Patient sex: F
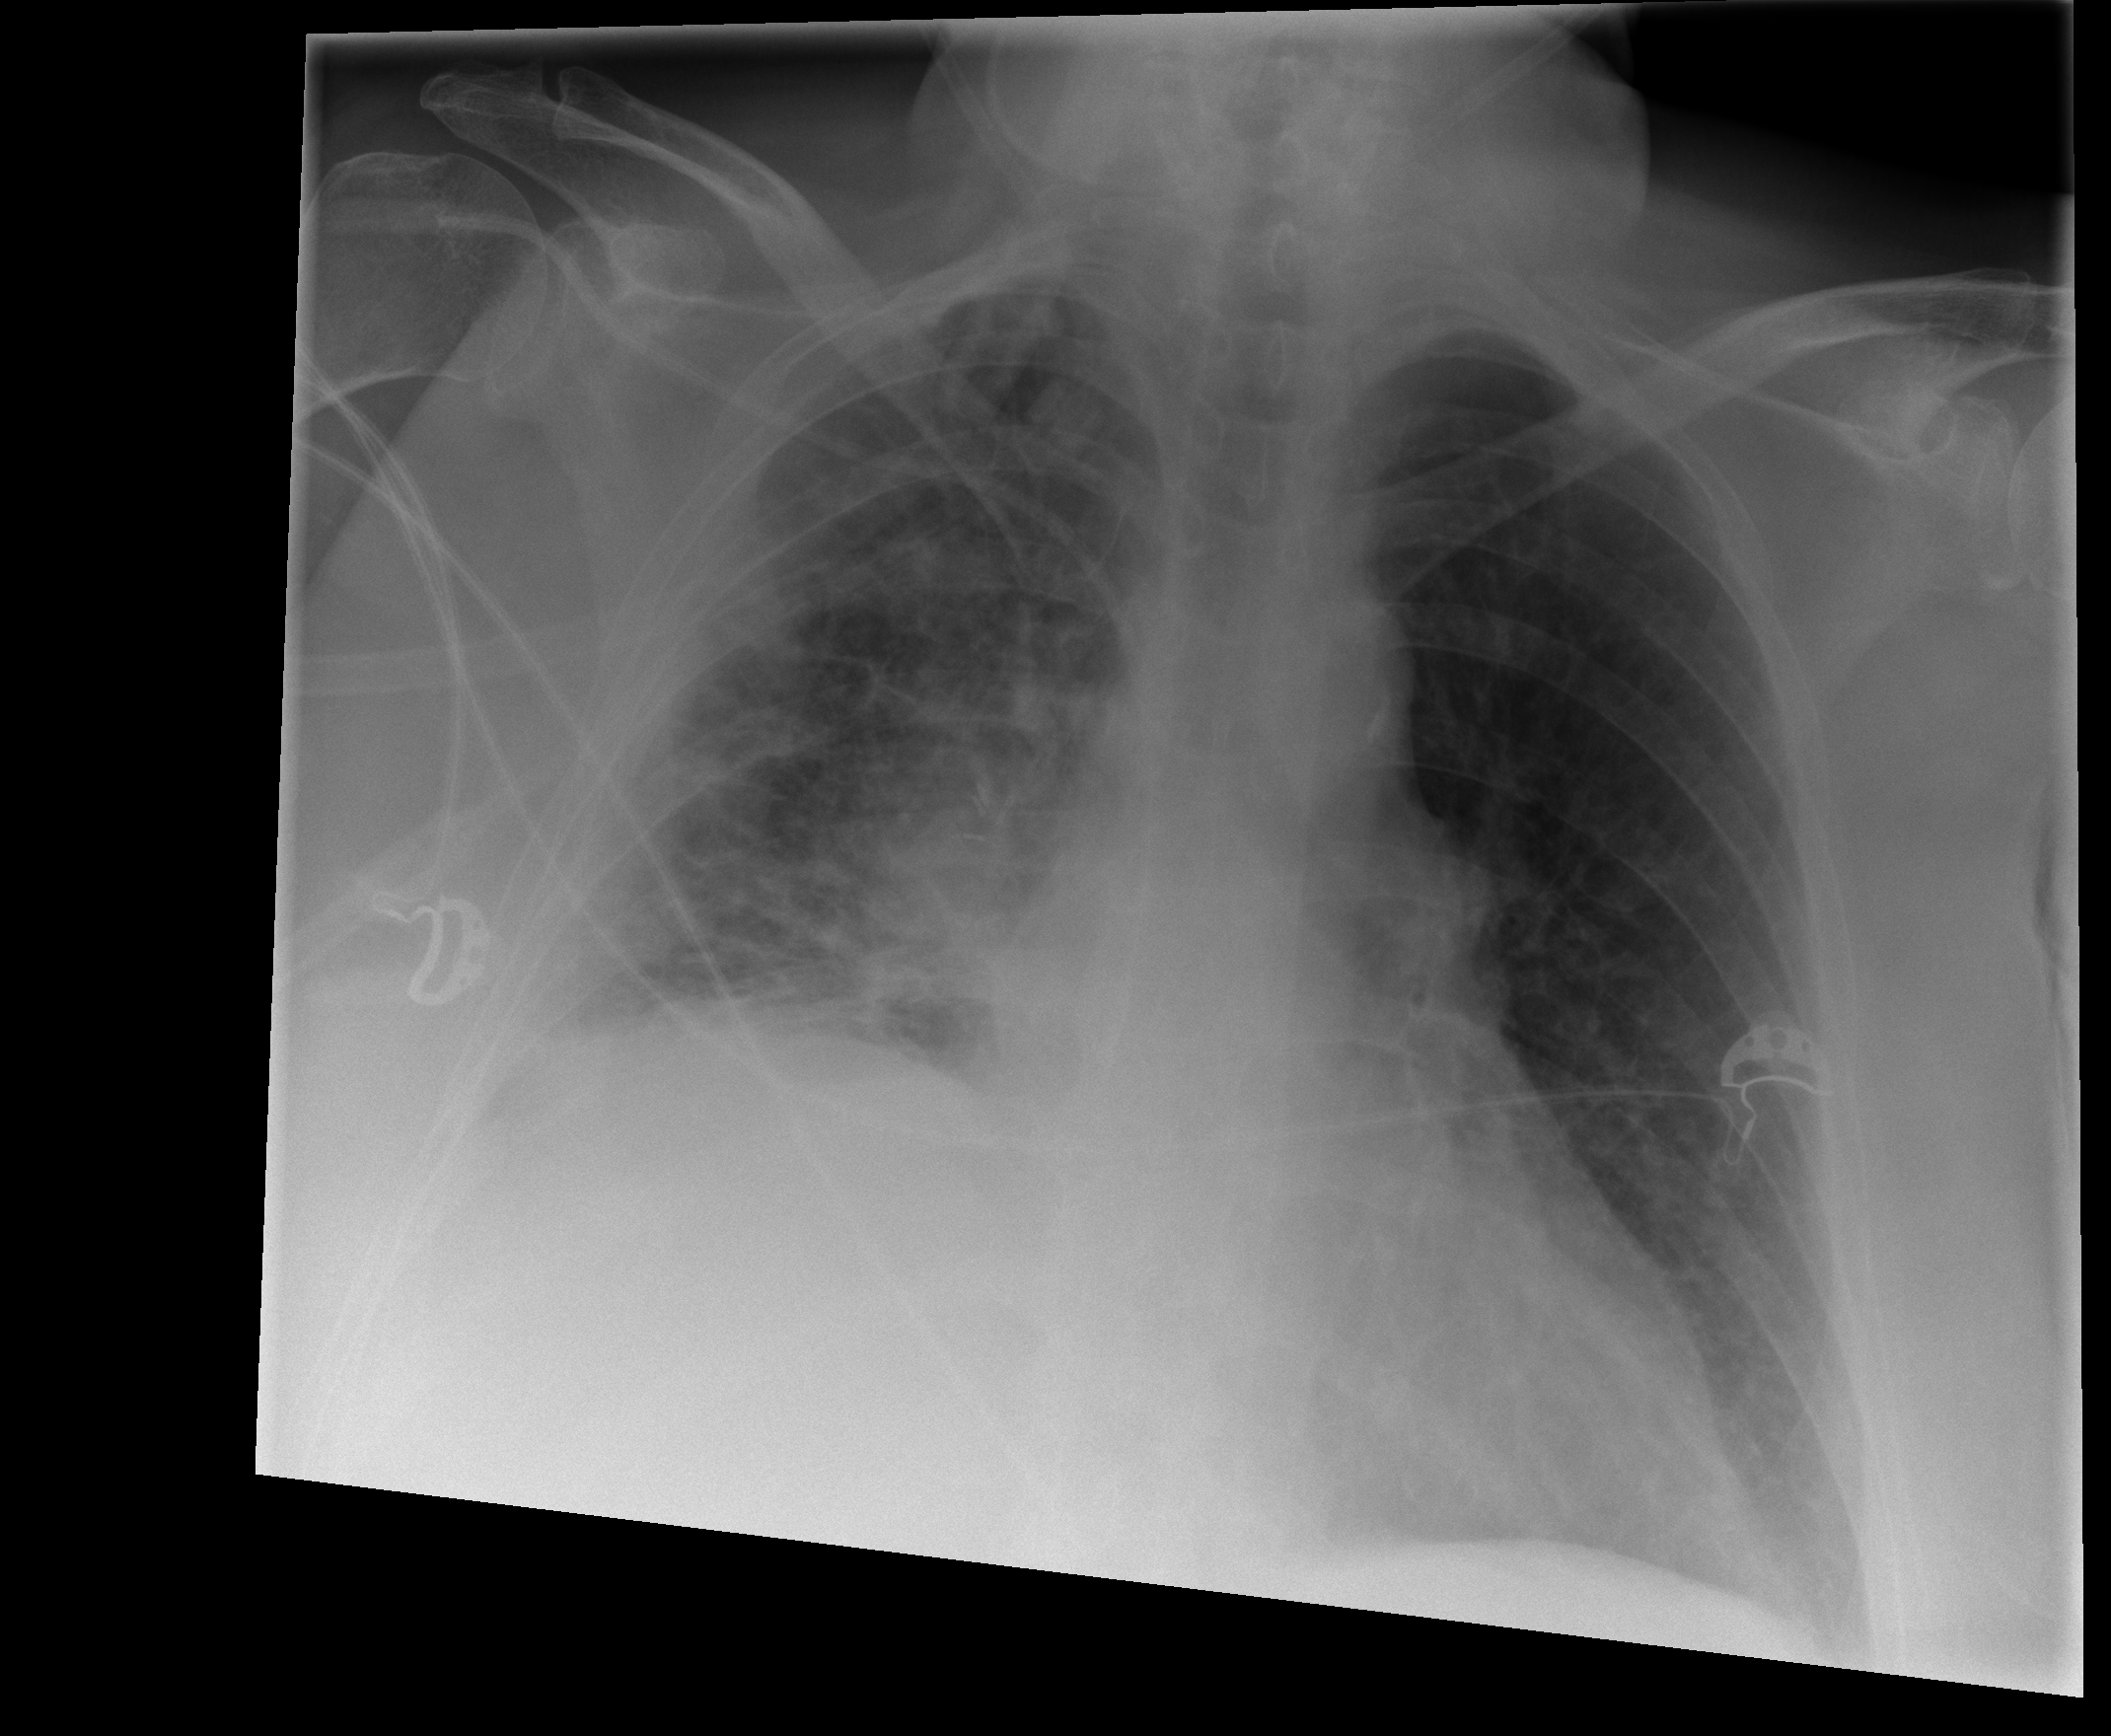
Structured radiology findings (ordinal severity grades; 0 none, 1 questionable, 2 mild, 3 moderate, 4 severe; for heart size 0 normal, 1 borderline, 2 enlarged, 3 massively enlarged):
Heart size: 0
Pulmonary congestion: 0
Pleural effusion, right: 2
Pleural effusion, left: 0
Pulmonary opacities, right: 2
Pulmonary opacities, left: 0
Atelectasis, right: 2
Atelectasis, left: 0